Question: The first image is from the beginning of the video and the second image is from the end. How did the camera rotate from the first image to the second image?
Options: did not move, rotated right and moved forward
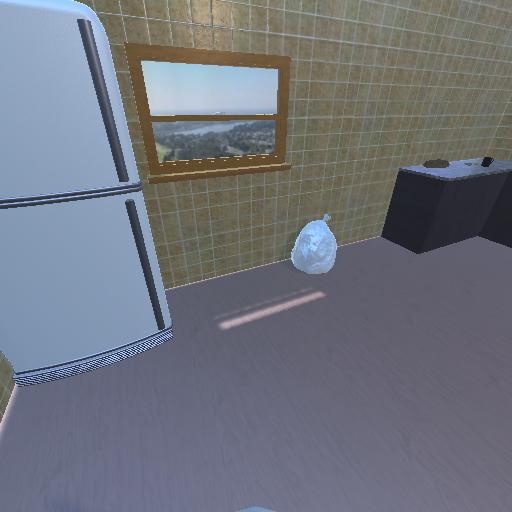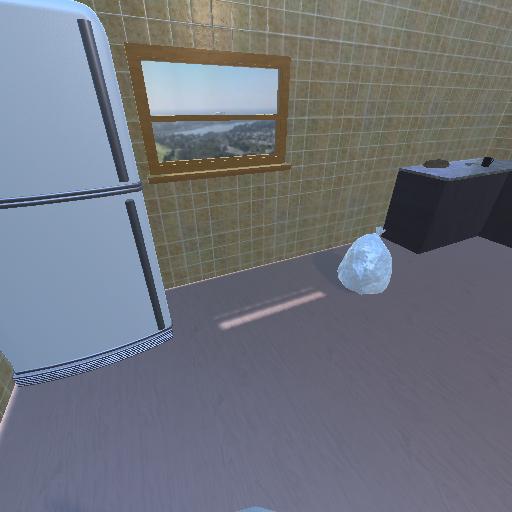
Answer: did not move